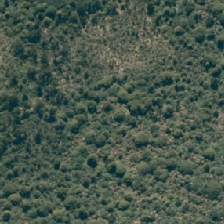
Land cover: manuka_kanuka